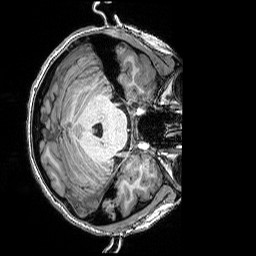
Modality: T1w
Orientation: axial
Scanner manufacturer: siemens
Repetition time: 2.5 s
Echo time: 0.00341 s